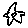
Label: star